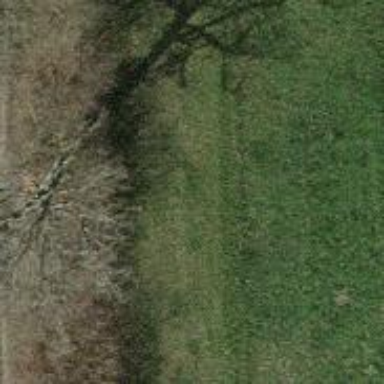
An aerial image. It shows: Single tag "natural: tree."